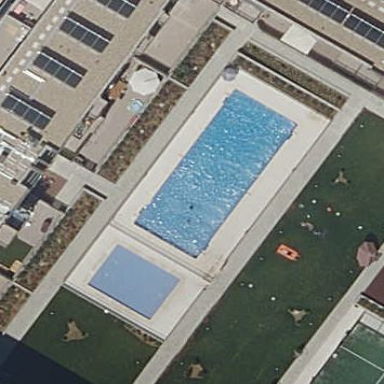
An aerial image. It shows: Swimming pool area designated for leisure and sport.